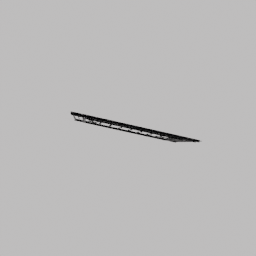
Label: architecture